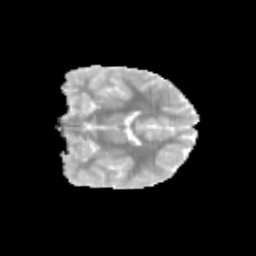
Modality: MD
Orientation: coronal
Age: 10
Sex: male
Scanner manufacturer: siemens
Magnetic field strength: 3 T
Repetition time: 3.8 s
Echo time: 0.07 s